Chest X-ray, AP view. Patient: 24 years old, sex M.
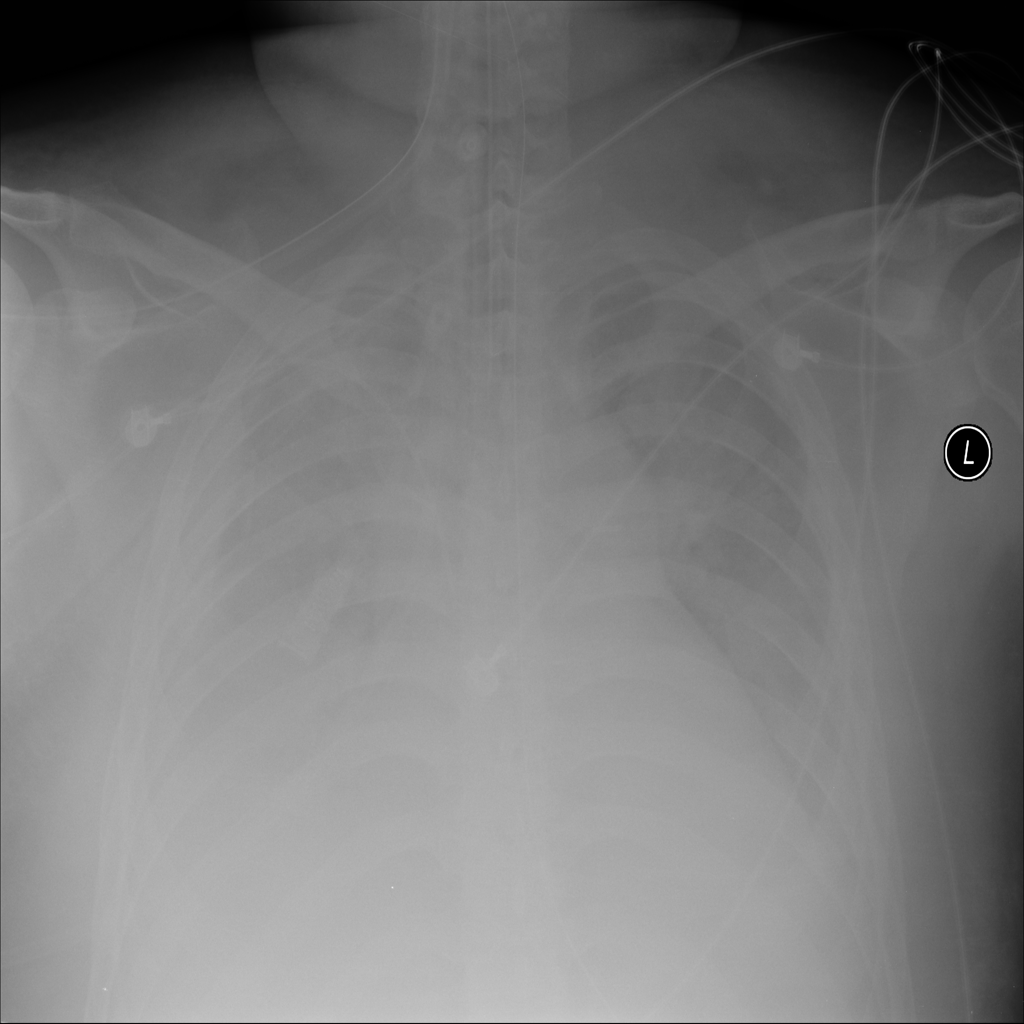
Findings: Edema, Effusion